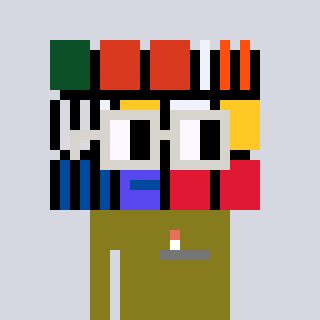
a pixel art character with square light gray glasses, a abstract-shaped head and a gunk-colored body on a cool background